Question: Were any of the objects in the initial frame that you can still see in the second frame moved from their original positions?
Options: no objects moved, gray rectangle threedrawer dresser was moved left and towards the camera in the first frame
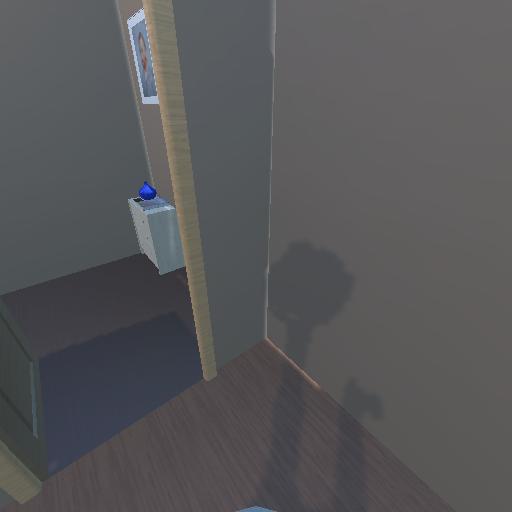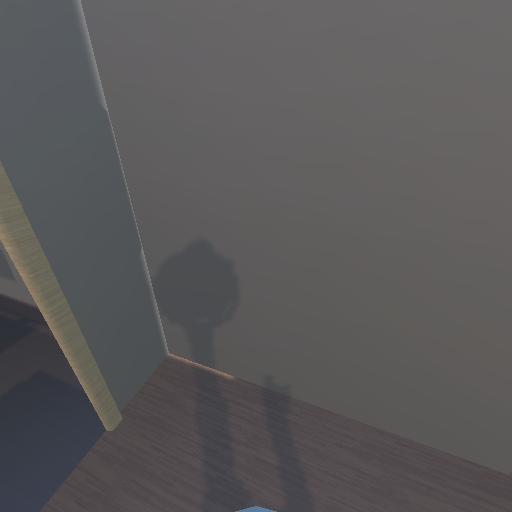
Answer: no objects moved